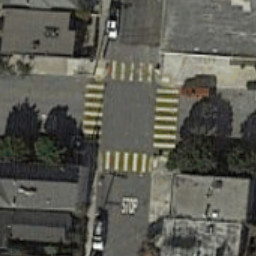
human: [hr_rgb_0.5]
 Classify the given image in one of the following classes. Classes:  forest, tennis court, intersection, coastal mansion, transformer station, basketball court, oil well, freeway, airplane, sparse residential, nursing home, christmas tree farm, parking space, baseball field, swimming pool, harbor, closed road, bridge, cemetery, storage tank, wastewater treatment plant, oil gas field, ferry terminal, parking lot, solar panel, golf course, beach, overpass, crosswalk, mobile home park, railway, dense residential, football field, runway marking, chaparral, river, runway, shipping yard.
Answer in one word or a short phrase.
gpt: crosswalk